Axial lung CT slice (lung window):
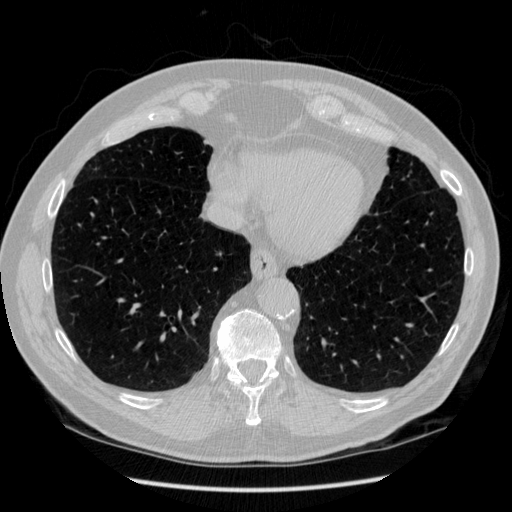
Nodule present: no